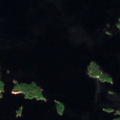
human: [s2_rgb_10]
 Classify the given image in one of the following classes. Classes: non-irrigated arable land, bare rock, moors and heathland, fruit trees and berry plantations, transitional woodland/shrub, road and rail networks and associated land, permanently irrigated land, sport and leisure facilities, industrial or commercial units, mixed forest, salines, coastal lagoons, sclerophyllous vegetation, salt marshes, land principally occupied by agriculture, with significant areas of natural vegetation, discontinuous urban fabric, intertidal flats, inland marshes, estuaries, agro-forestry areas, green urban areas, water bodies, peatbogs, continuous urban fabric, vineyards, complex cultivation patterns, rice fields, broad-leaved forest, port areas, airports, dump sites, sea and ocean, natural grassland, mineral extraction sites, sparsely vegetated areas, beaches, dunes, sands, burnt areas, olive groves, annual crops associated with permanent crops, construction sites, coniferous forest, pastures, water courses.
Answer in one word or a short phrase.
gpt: mixed forest, water bodies